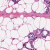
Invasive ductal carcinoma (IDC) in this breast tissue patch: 1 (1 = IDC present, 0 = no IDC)